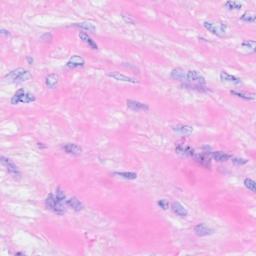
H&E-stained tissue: Breast